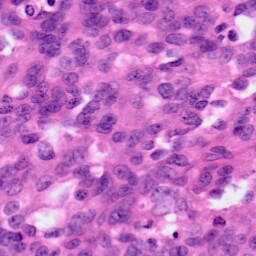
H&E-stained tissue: Ovarian